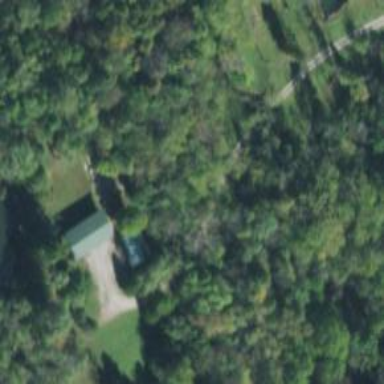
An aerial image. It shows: Driveway.